Question: I'm trying to import an external class (written in Typescript) into another Typescript class using requireJS. I used this syntax but I don't understand why I'm getting a syntax error with this import statement:

I have also tried using this instead:
'''
import t = module("Controller/TestController");
'''
And I'm also getting the same error.
The above import/require statement resides in 'appmod.ts'. This is my file structure:
'''
+Root
+Scripts
+app
-main.ts
-appmod.ts
+Controller
-TestController.ts
'''
I have looked through the documentation, and this line looks perfectly fine to me. The file TestController.ts does exist in the path and the classes are prepended with export keyword.
What's wrong with this line?
This is how my TestController.ts look:
'''
/// <reference path="../typings/angularjs/angular.d.ts" />
module testApp.Controller {
export interface ITestScope extends ng.IScope {
helloString:string;
}
export class TestController {
public static $inject = [
"$scope"
];
constructor(private $scope: ITestScope) {
this.$scope.helloString = "Hello!";
}
}
}
'''
I've used DefinitelyTyped's AngularJS definition in my TestController.js.
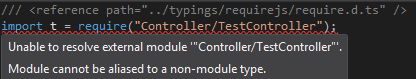
Answer: Your export statement needs to be at the root level in your file. Remove the redundant module <URL>
I.e. Delete 'module testApp.Controller'